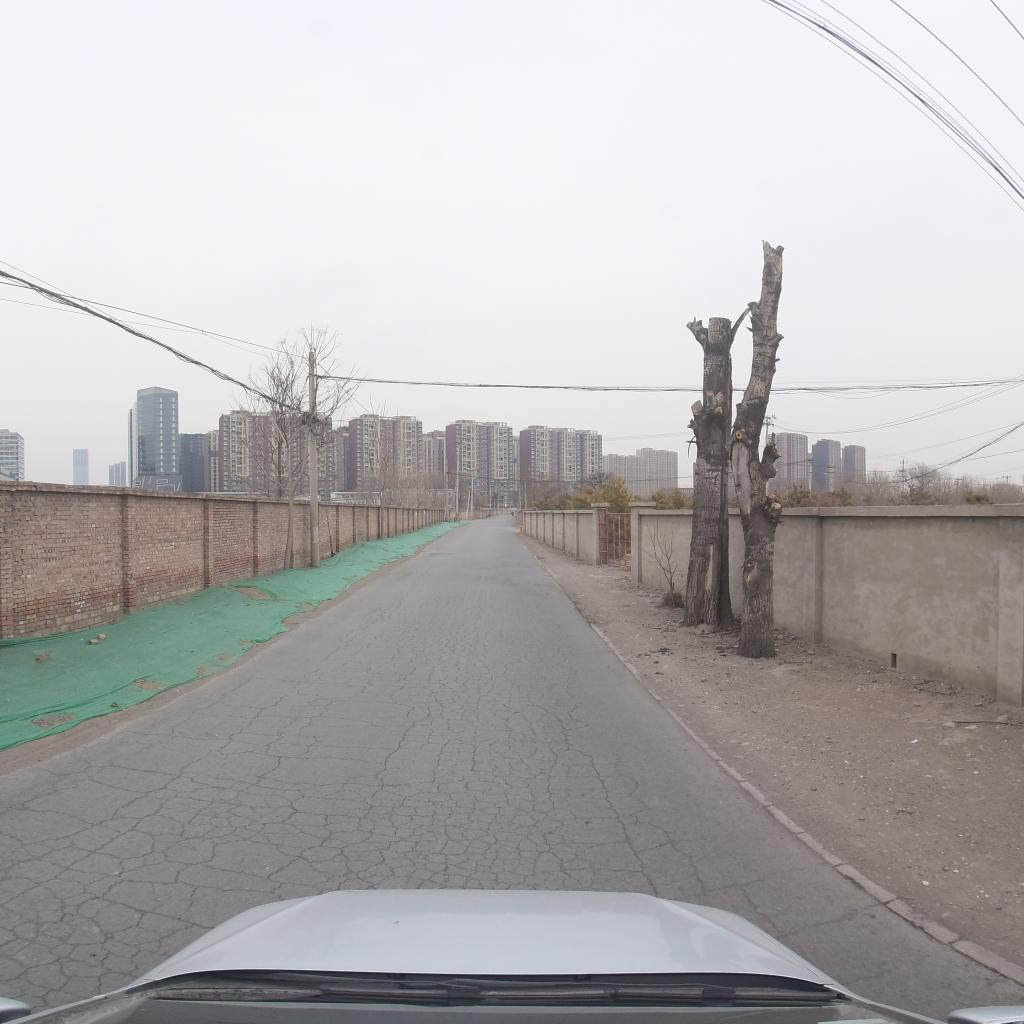
Region: Fengtai
Road damage annotations: alligator crack